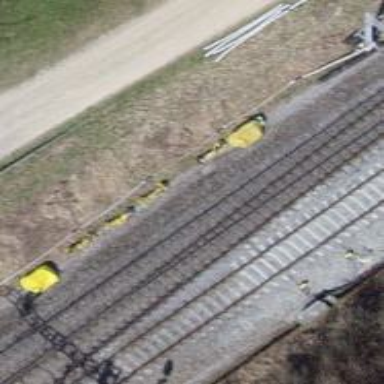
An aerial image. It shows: Rail siding with electrified tracks using contact line.